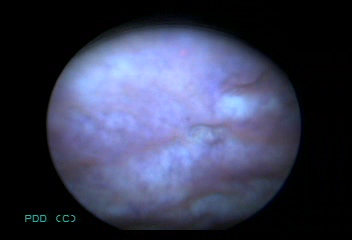
Modality: BLC
Class: Normal mucosa
Bladder cancer association: No